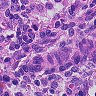
Metastatic tissue present: no